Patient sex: M
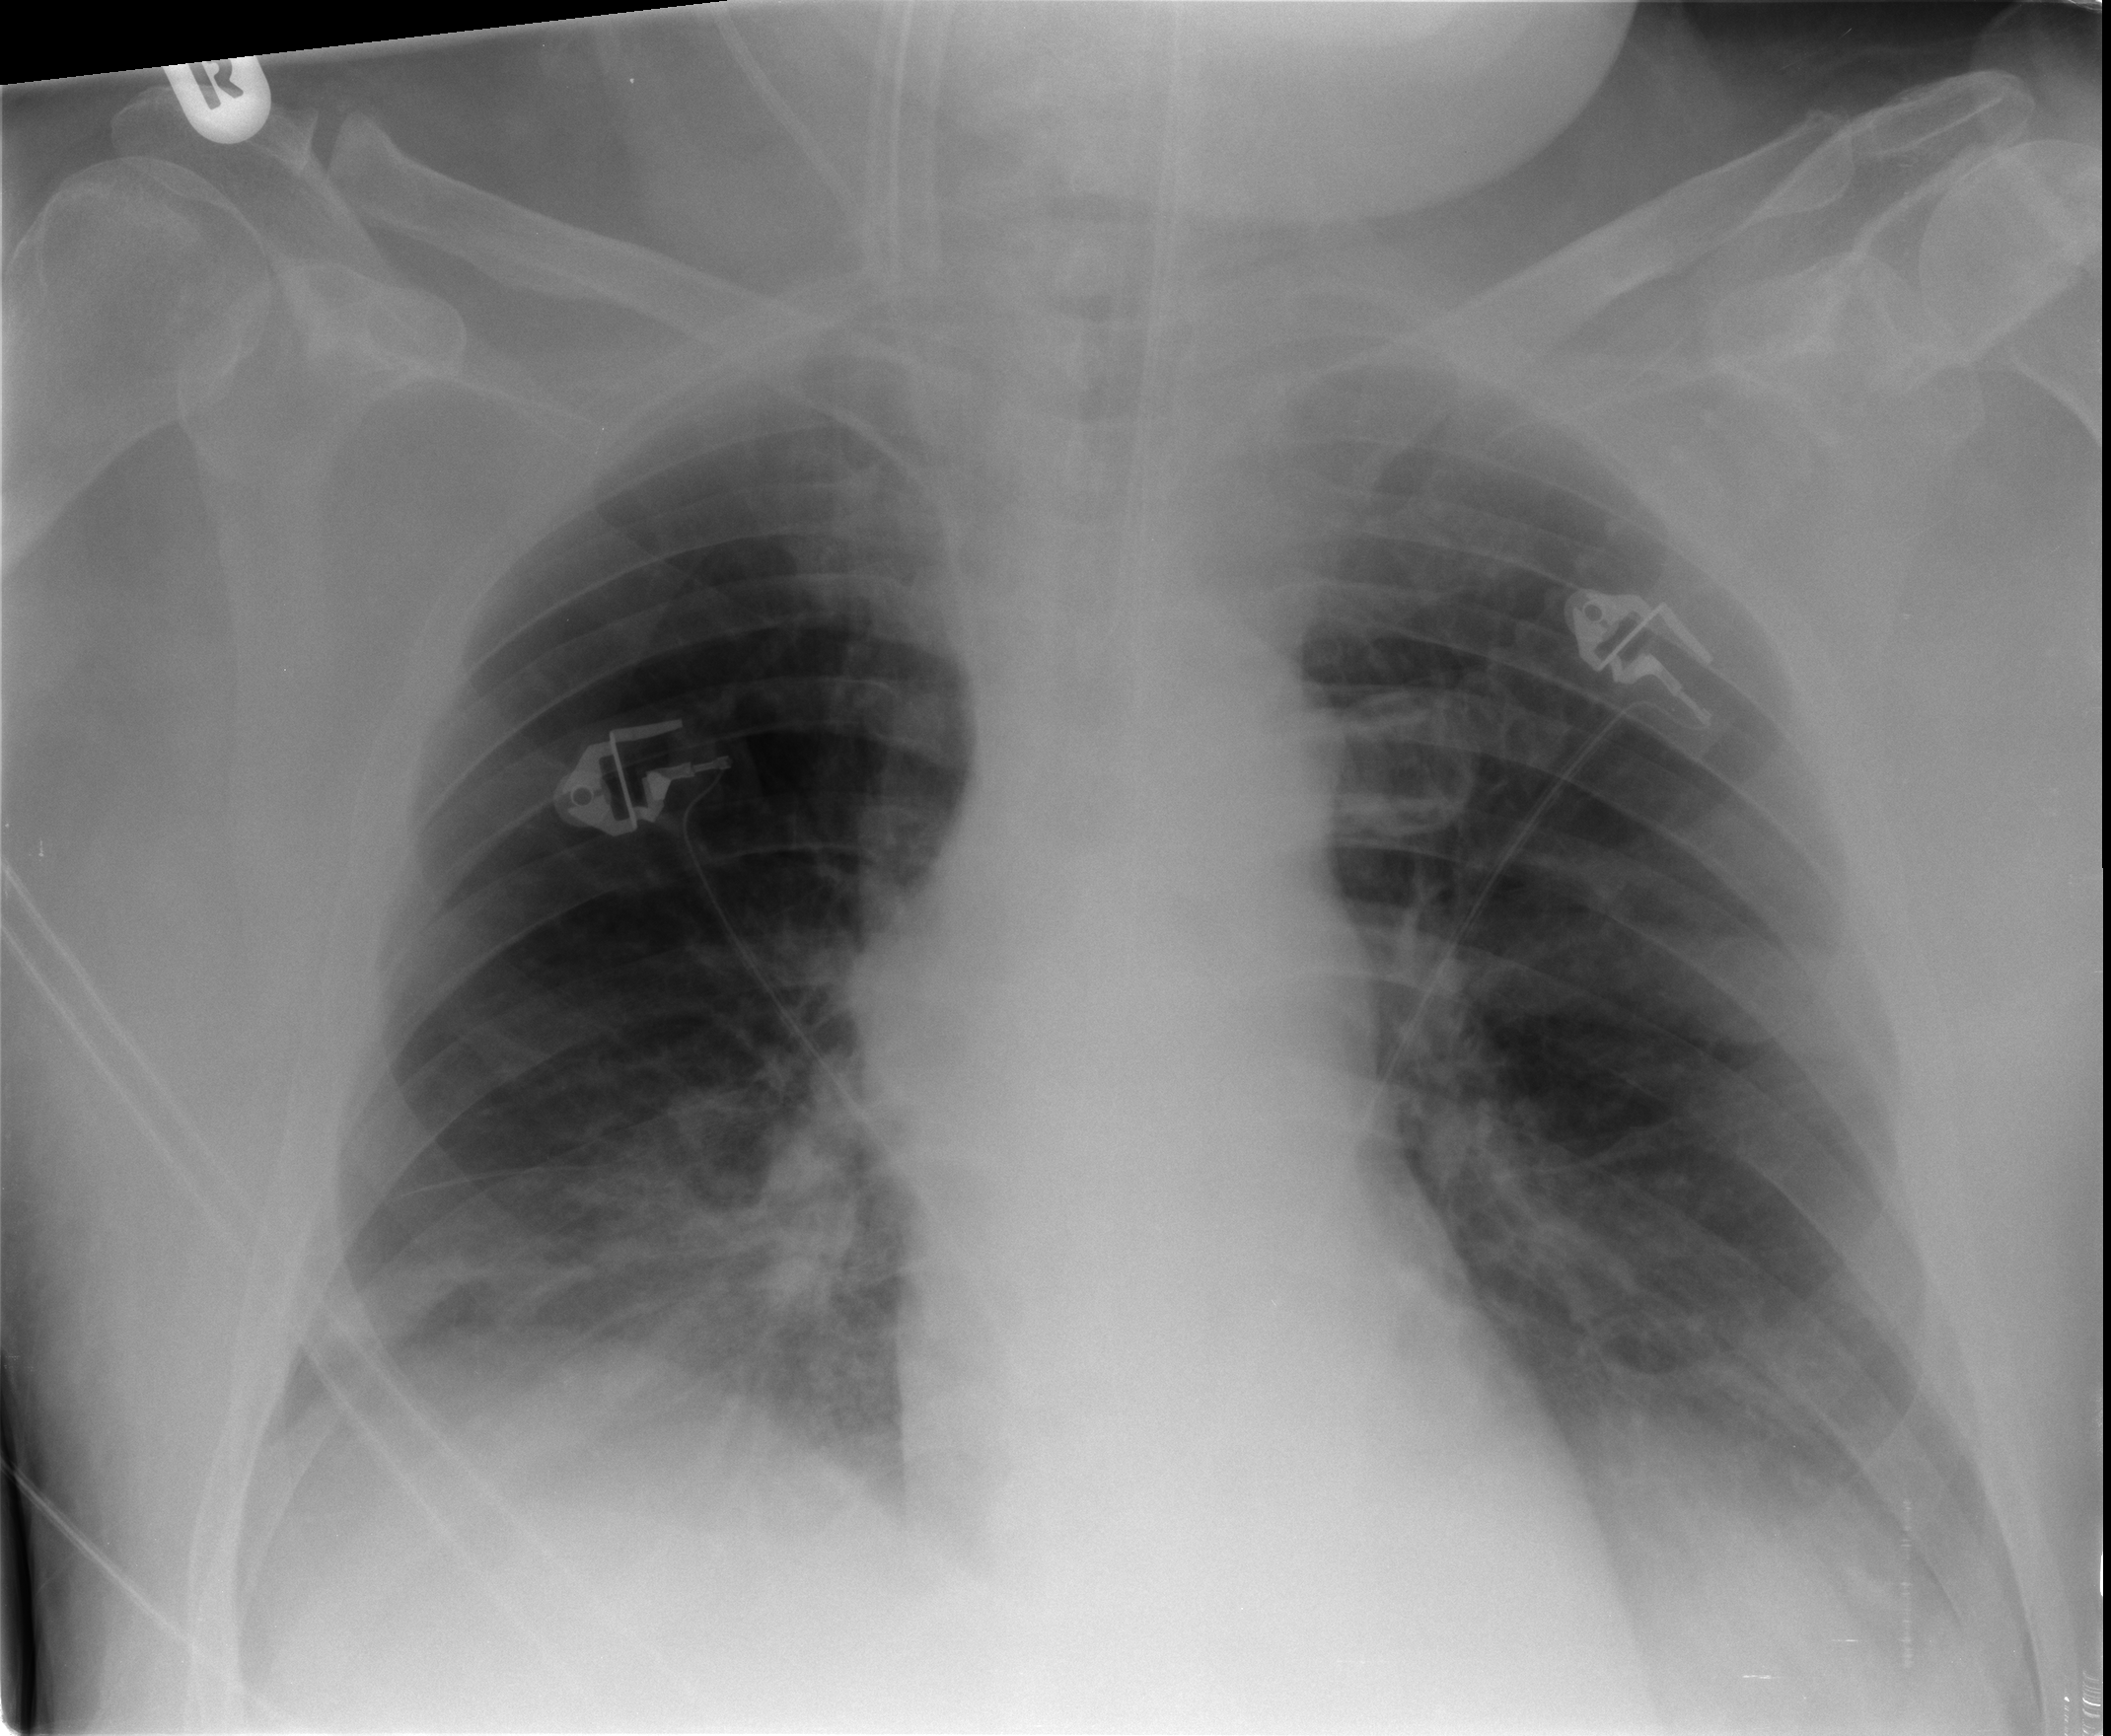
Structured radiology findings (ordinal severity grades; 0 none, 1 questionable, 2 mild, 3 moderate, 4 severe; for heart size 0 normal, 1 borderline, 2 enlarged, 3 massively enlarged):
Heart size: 0
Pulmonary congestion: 0
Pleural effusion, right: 1
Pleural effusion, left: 2
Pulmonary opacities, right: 0
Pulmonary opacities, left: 0
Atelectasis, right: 2
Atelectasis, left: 2